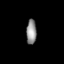
Tissue: lung
Cell type: Endothelial cells
Senescence score: 0.7027
Nuclear area (px): 246
Mean DAPI intensity: 144.081